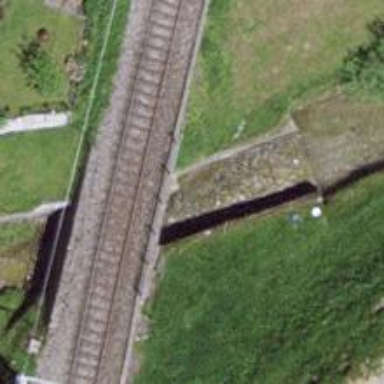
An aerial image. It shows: Single-track railway bridge with contact lines for electrification.